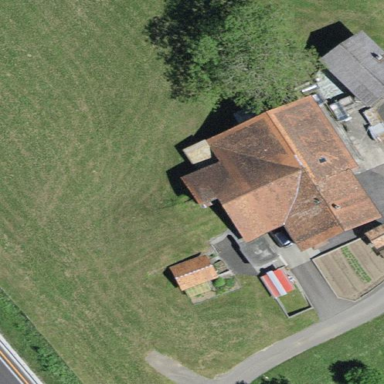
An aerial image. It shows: Farmyard area.